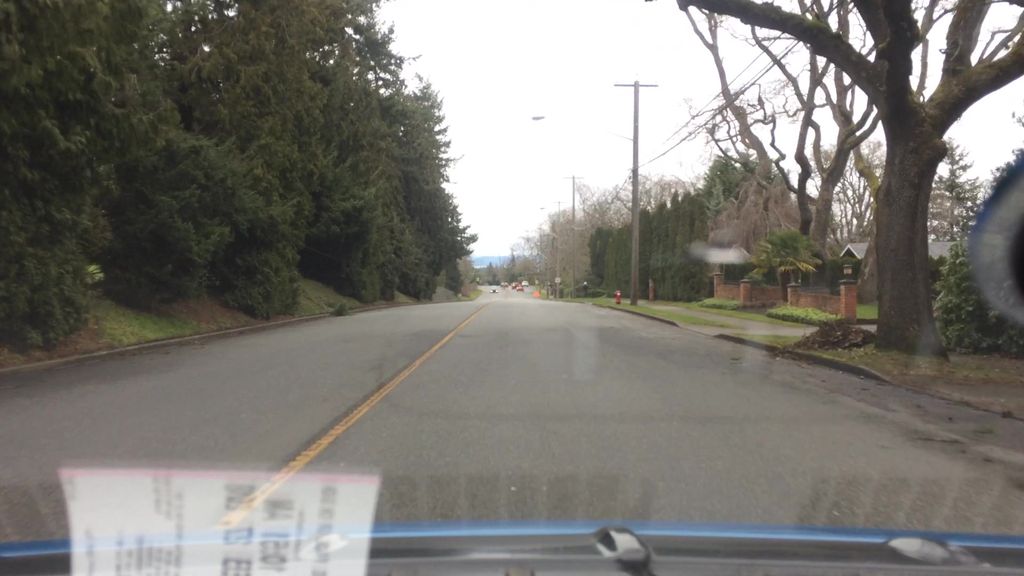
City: victoria